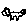
Label: cat